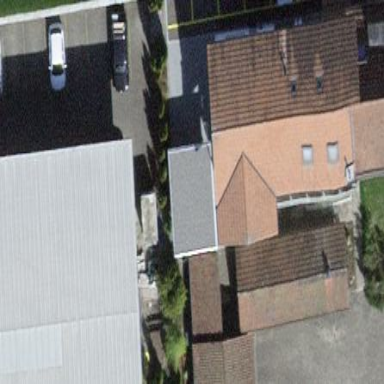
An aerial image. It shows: Building with tiled roof.